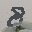
Label: 8